Interaction volume radius: 5 \u00c5
Interaction volume height: 15 \u00c5
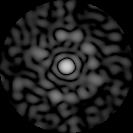
Disorder parameter: 0.7947